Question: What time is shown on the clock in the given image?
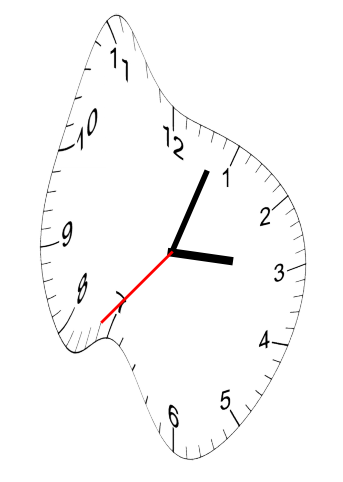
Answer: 03:03:37